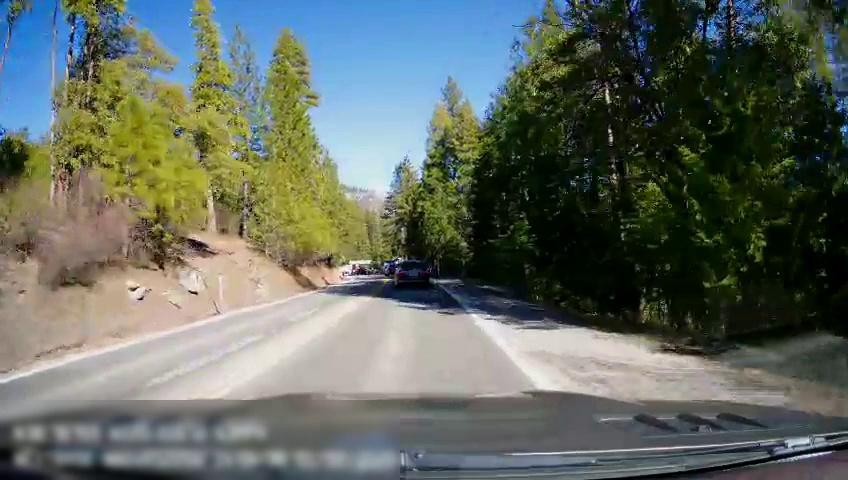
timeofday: Day
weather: Sunny
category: Drivable Space
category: Vehicles | Car
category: Vehicles | Car
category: Vehicles | Car
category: Lanes | Opposite Lane
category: Lanes | Current Lane